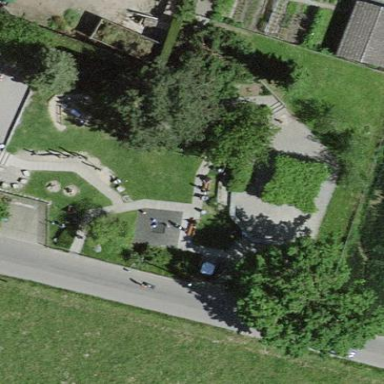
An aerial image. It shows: Playground area for leisure land.